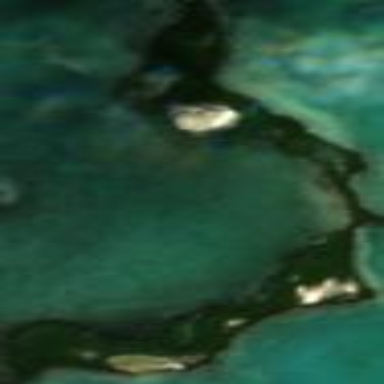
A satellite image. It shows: Islet located along the natural coastline.